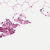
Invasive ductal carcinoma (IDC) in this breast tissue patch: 0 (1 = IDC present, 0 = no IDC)